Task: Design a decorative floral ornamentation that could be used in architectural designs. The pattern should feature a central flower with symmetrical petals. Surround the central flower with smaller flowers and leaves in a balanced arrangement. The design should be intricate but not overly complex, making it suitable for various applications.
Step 133:
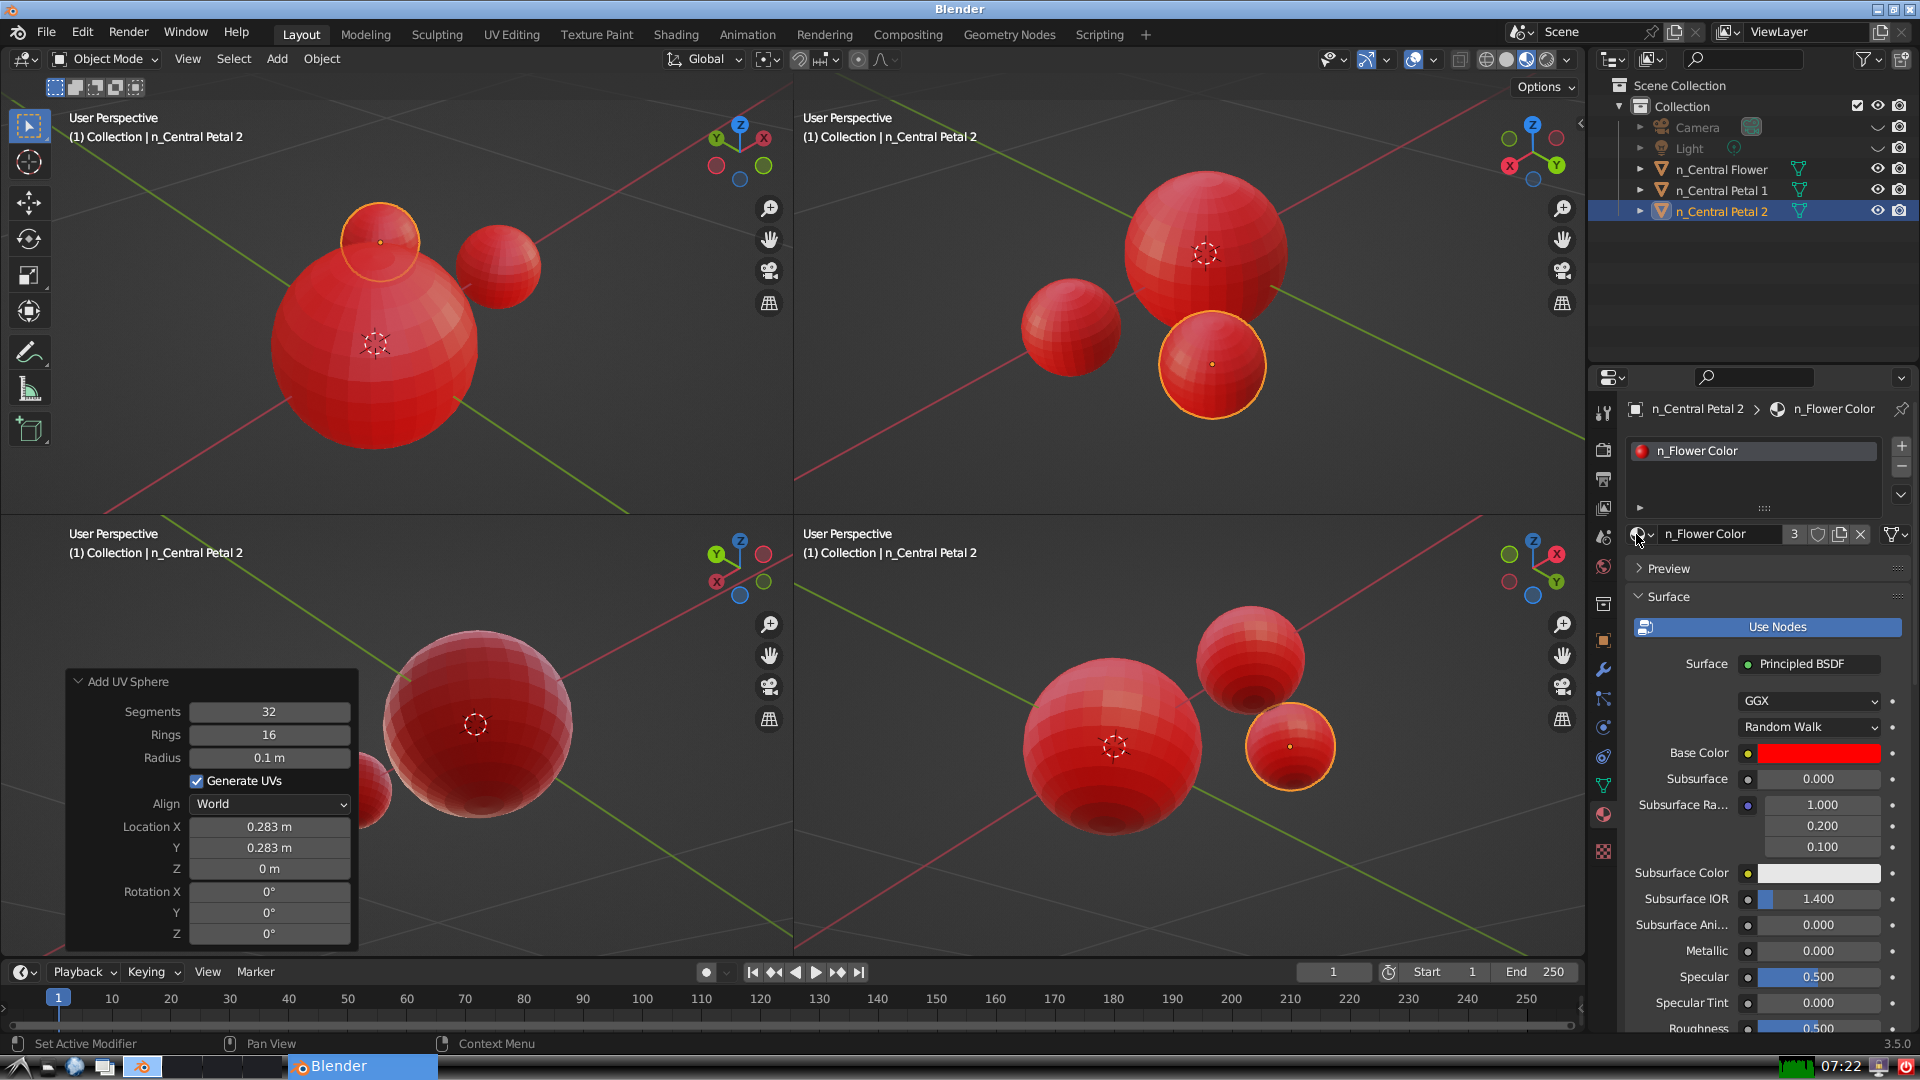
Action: {"mouse_move": [278, 58]}